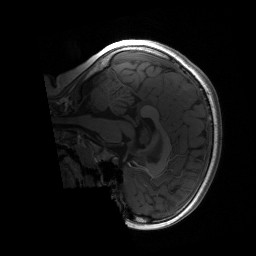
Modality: T1w
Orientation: sagittal
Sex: female
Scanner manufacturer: siemens
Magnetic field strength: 3 T
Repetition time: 1.9 s
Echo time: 0.00243 s